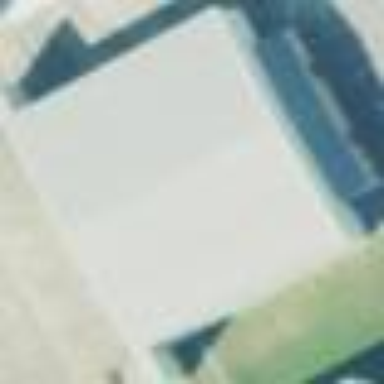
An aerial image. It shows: Gabled hangar building located at airport.